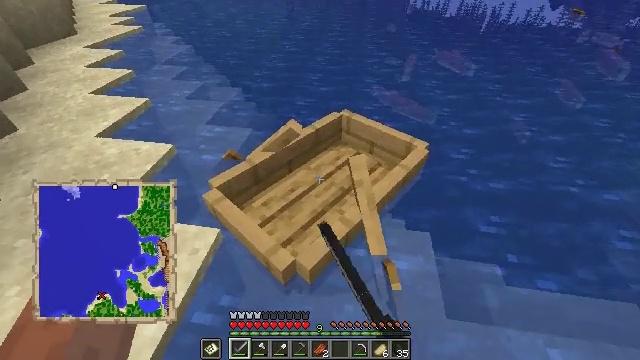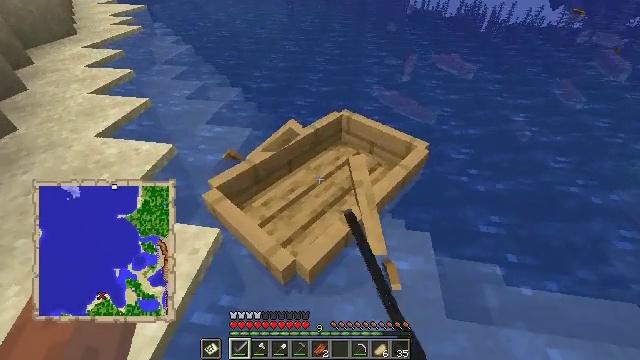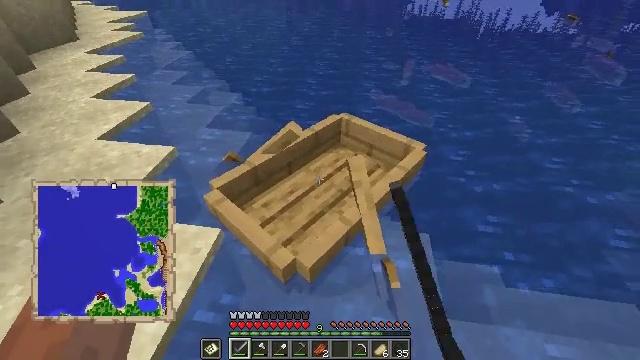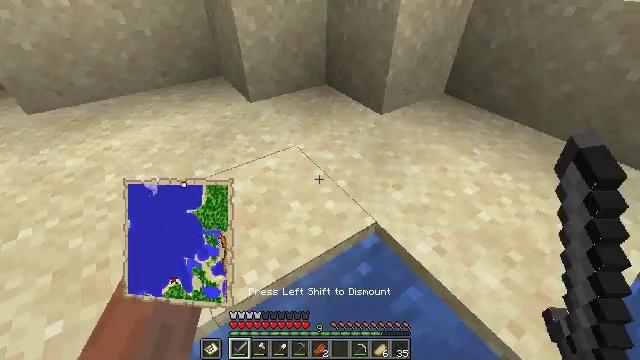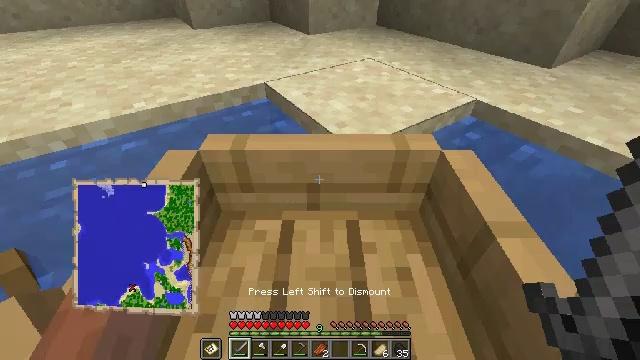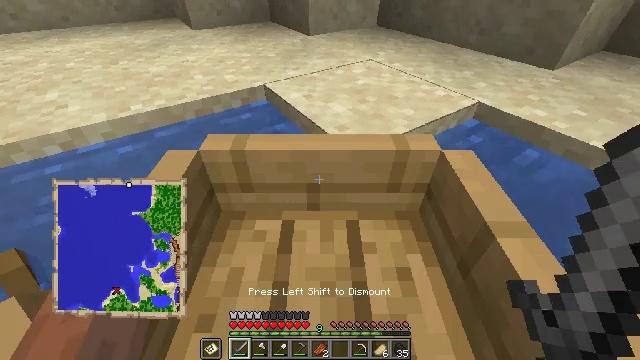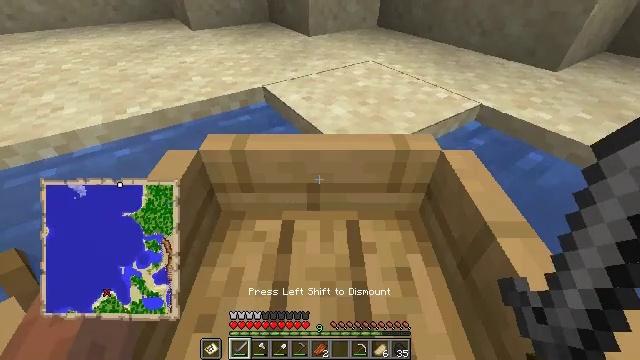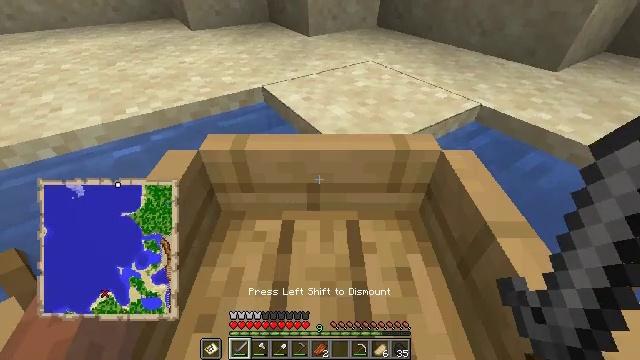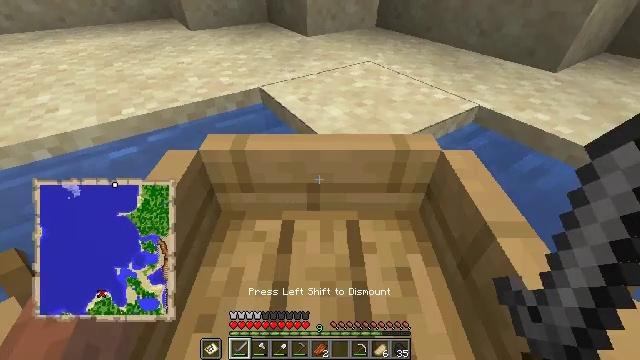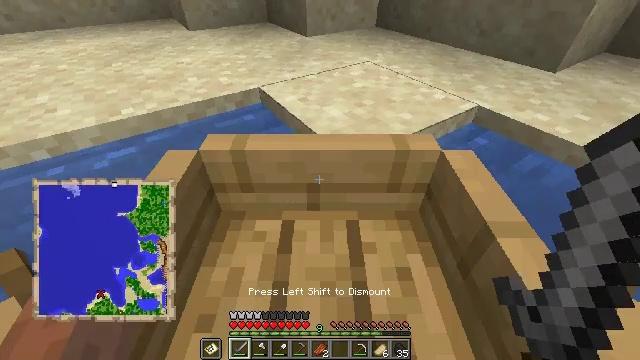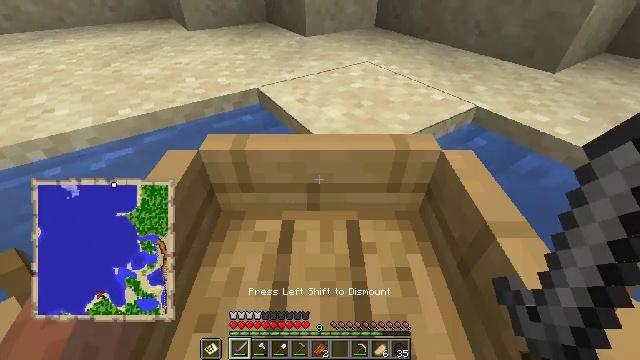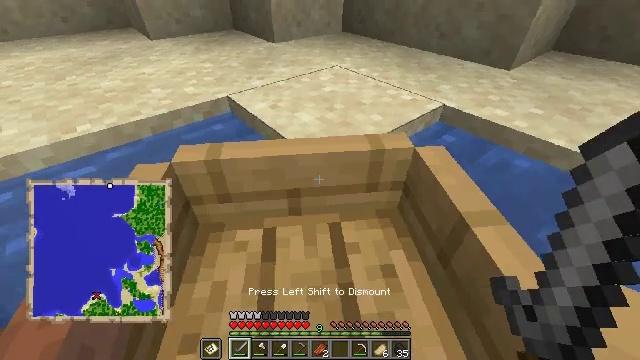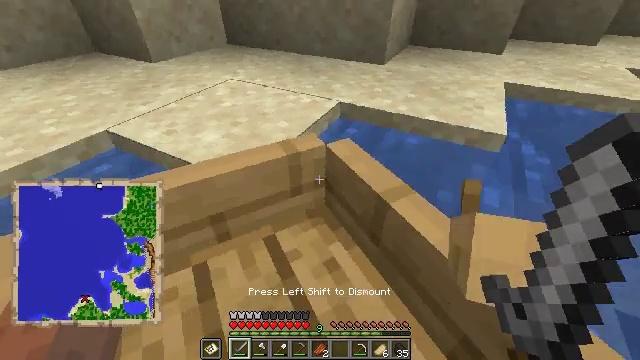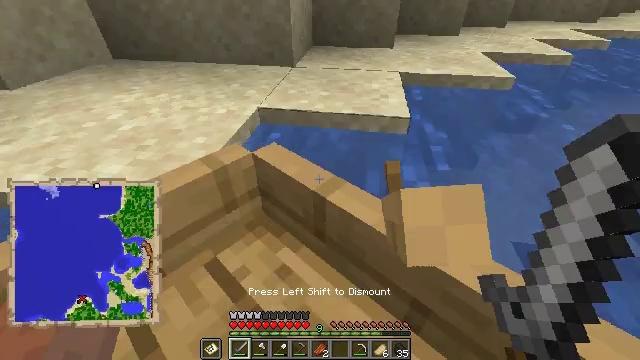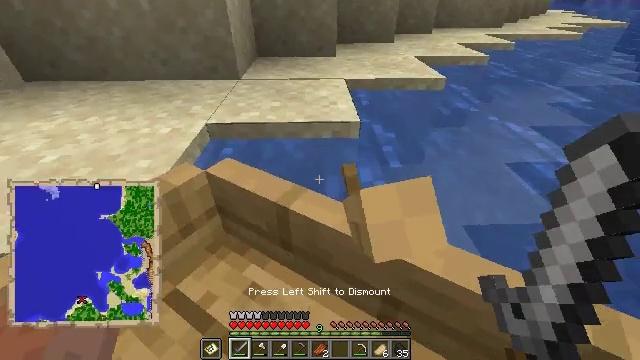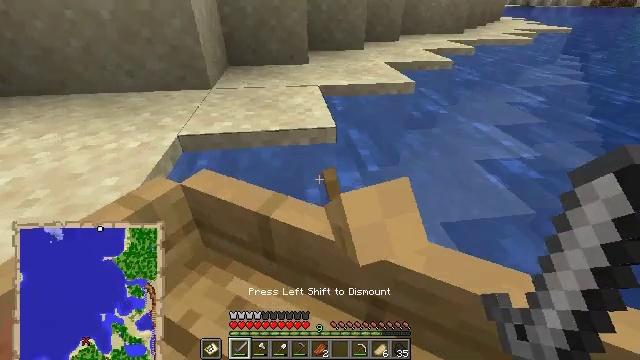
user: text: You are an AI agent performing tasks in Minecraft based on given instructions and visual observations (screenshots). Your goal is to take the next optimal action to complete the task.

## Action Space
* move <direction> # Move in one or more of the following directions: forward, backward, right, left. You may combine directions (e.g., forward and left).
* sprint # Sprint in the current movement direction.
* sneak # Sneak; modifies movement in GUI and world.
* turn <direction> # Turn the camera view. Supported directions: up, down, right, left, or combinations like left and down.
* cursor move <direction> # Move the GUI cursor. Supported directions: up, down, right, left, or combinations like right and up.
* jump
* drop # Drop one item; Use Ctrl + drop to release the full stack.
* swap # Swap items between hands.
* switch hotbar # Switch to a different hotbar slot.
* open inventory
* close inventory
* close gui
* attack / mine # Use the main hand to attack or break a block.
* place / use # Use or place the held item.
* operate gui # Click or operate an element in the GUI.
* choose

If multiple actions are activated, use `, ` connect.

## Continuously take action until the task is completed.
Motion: motion action
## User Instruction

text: Gather sand from the desert.
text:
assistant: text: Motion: no_op
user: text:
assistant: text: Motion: no_op
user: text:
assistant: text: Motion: no_op
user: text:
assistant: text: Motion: no_op
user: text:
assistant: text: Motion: no_op
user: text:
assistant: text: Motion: no_op
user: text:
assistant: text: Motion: no_op
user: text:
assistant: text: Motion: no_op
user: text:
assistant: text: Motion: no_op
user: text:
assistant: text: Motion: no_op
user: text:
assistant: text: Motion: turn right
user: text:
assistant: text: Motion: turn right and up
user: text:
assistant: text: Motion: turn right
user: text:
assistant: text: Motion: move right, turn right and up
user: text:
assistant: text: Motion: move right, turn right and up
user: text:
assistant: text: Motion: move right, turn right and up
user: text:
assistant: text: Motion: move forward and move right, turn right and up
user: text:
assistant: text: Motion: move forward and move right, turn right
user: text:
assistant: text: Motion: move forward and move right, turn right
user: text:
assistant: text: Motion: move forward and move right
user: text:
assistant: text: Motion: move forward and move right
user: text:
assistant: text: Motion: move forward and move right
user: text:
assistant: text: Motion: move forward and move right
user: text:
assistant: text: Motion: move forward and move right
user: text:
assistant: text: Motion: move forward and move right
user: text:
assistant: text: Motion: move forward and move right
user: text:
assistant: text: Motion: move forward and move right
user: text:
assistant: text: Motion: move forward and move right
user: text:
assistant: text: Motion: move forward and move right
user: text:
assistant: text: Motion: move forward and move right